Field crop: tomato
Growth stage: 1
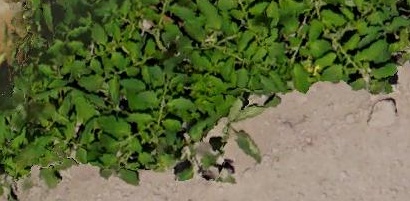
Species: tomato